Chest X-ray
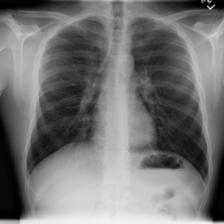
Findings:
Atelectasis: negative
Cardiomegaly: negative
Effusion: negative
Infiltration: negative
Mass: negative
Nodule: negative
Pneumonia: negative
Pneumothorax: negative
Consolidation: negative
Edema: negative
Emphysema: negative
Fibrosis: negative
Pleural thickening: negative
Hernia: negative